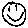
Label: smiley face